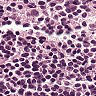
Metastatic tissue present: no